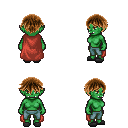
a pixel art fantasy rpg character, female body template, orc, green skin, maroon cape, teal pants, brown short bangs hairstyle, gray slippers, four views (front, back, left, right), 2x2 character sprite sheet, small pixel art, hard edges, no anti-aliasing